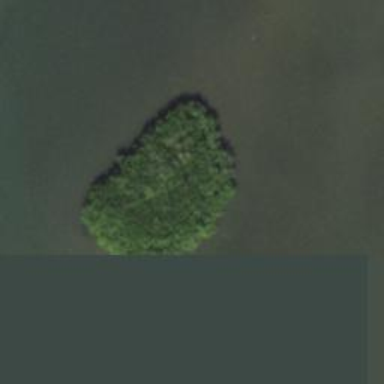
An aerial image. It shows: Islet.